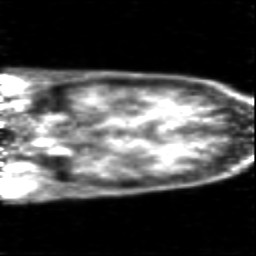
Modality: PET
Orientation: coronal
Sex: female
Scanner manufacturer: siemens